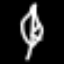
Label: leaf